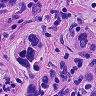
Metastatic tissue present: yes